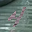
Label: 4